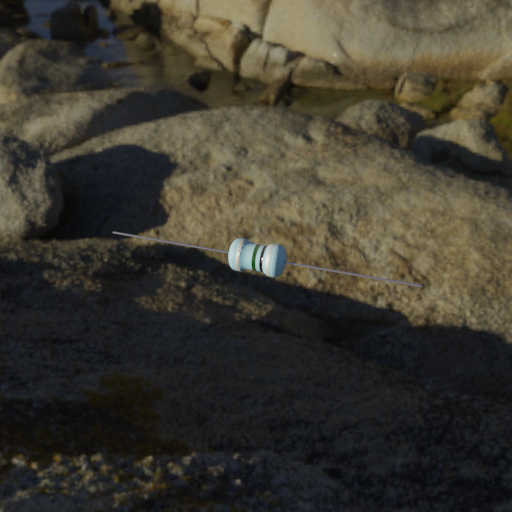
Resistor colour bands (in order): silver, black, black, silver